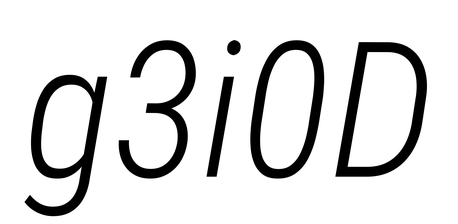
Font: Roboto-Italic_Condensed_Light_Italic